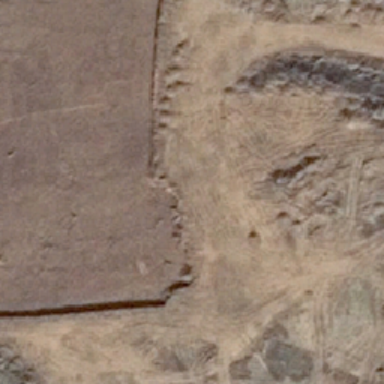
It was a rough yellow red clay .